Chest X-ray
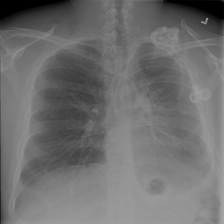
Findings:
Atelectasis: negative
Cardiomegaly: negative
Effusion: negative
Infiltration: negative
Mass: negative
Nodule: negative
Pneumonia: negative
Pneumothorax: negative
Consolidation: negative
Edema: negative
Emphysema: negative
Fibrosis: negative
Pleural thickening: negative
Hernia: negative